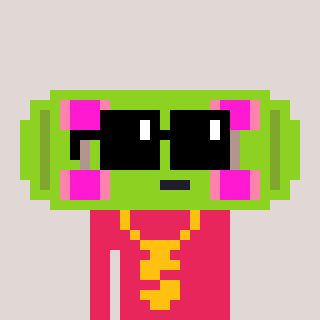
a pixel art character with square black sunglasses, a skateboard-shaped head and a redpinkish-colored body on a warm background